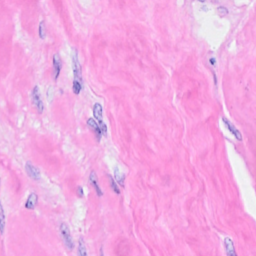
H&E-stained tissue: Breast